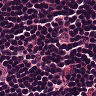
Metastatic tissue present: yes